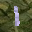
Label: 1